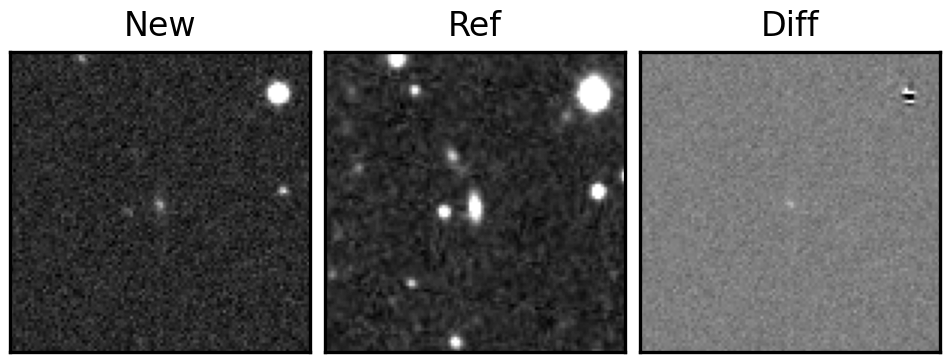
Label: real